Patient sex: F
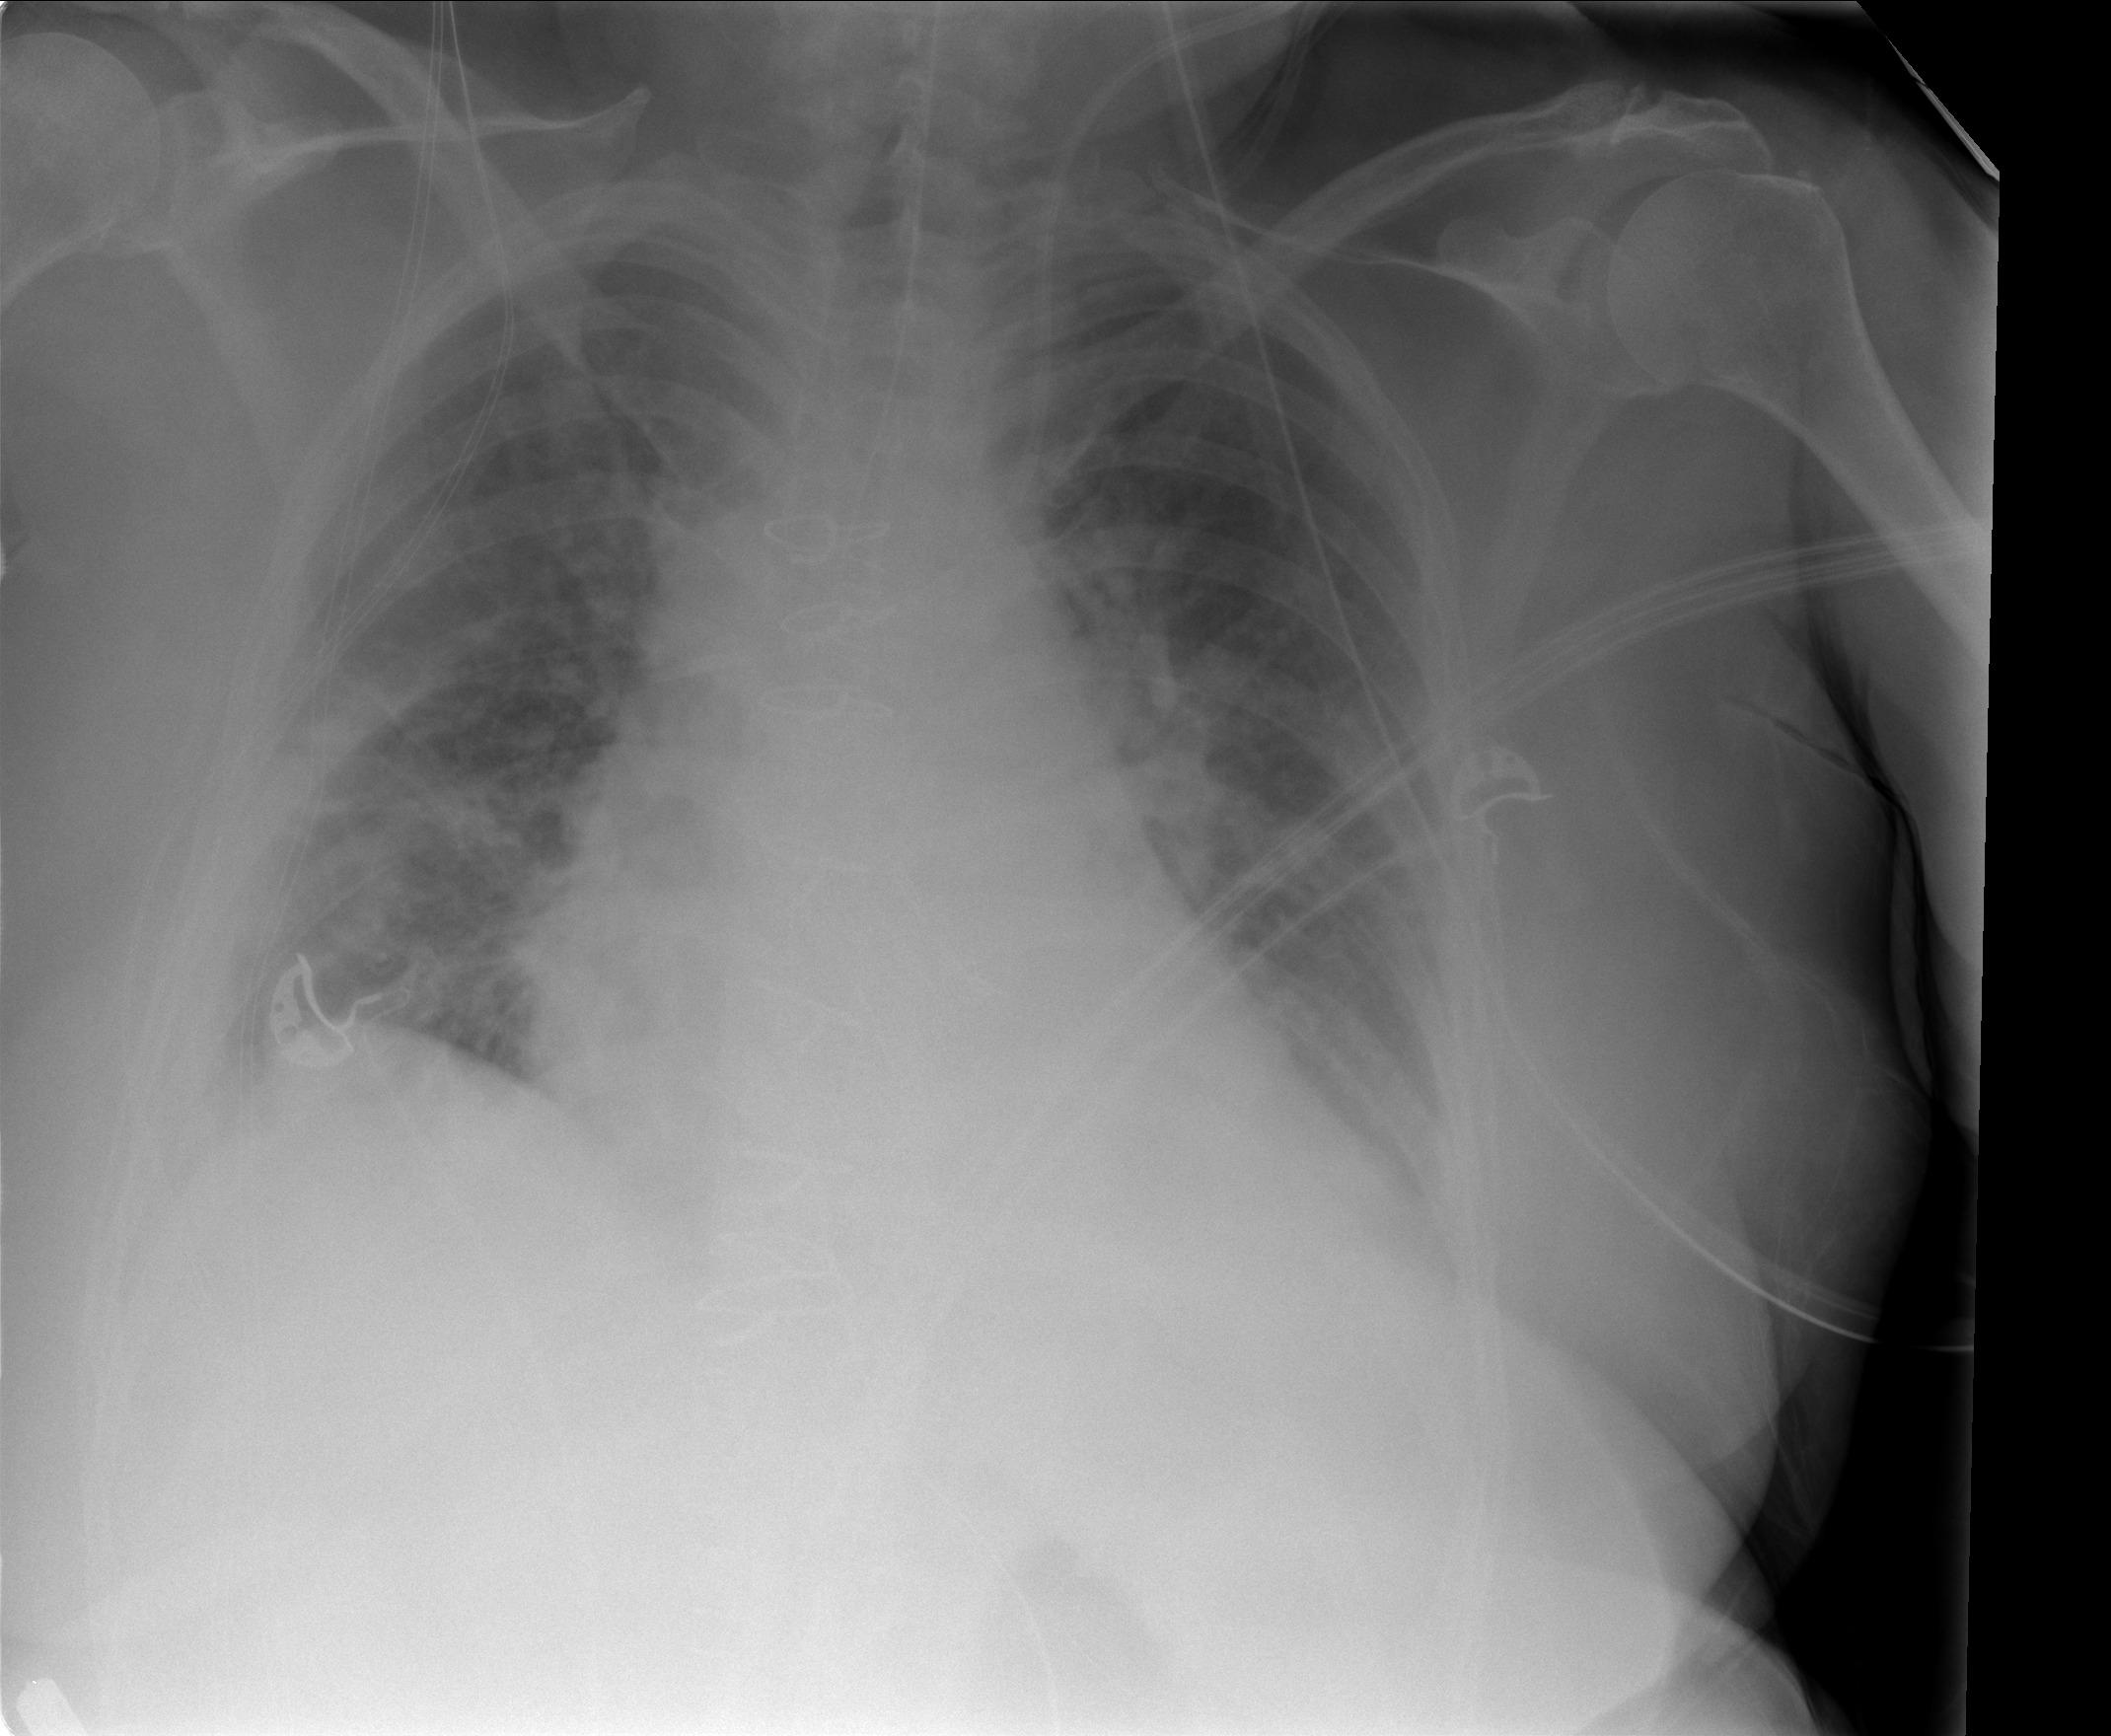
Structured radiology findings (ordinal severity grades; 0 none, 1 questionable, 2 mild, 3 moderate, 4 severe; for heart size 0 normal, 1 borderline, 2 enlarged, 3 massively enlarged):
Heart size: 0
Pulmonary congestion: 2
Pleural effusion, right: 2
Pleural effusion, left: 1
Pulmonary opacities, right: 2
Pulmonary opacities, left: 1
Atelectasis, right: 2
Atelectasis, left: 2